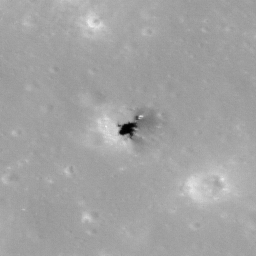
Pit: Copernicus 2
Host crater: Copernicus
Host type: impact_melt
Lunar coordinates: latitude 9.931, longitude 340.73